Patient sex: F
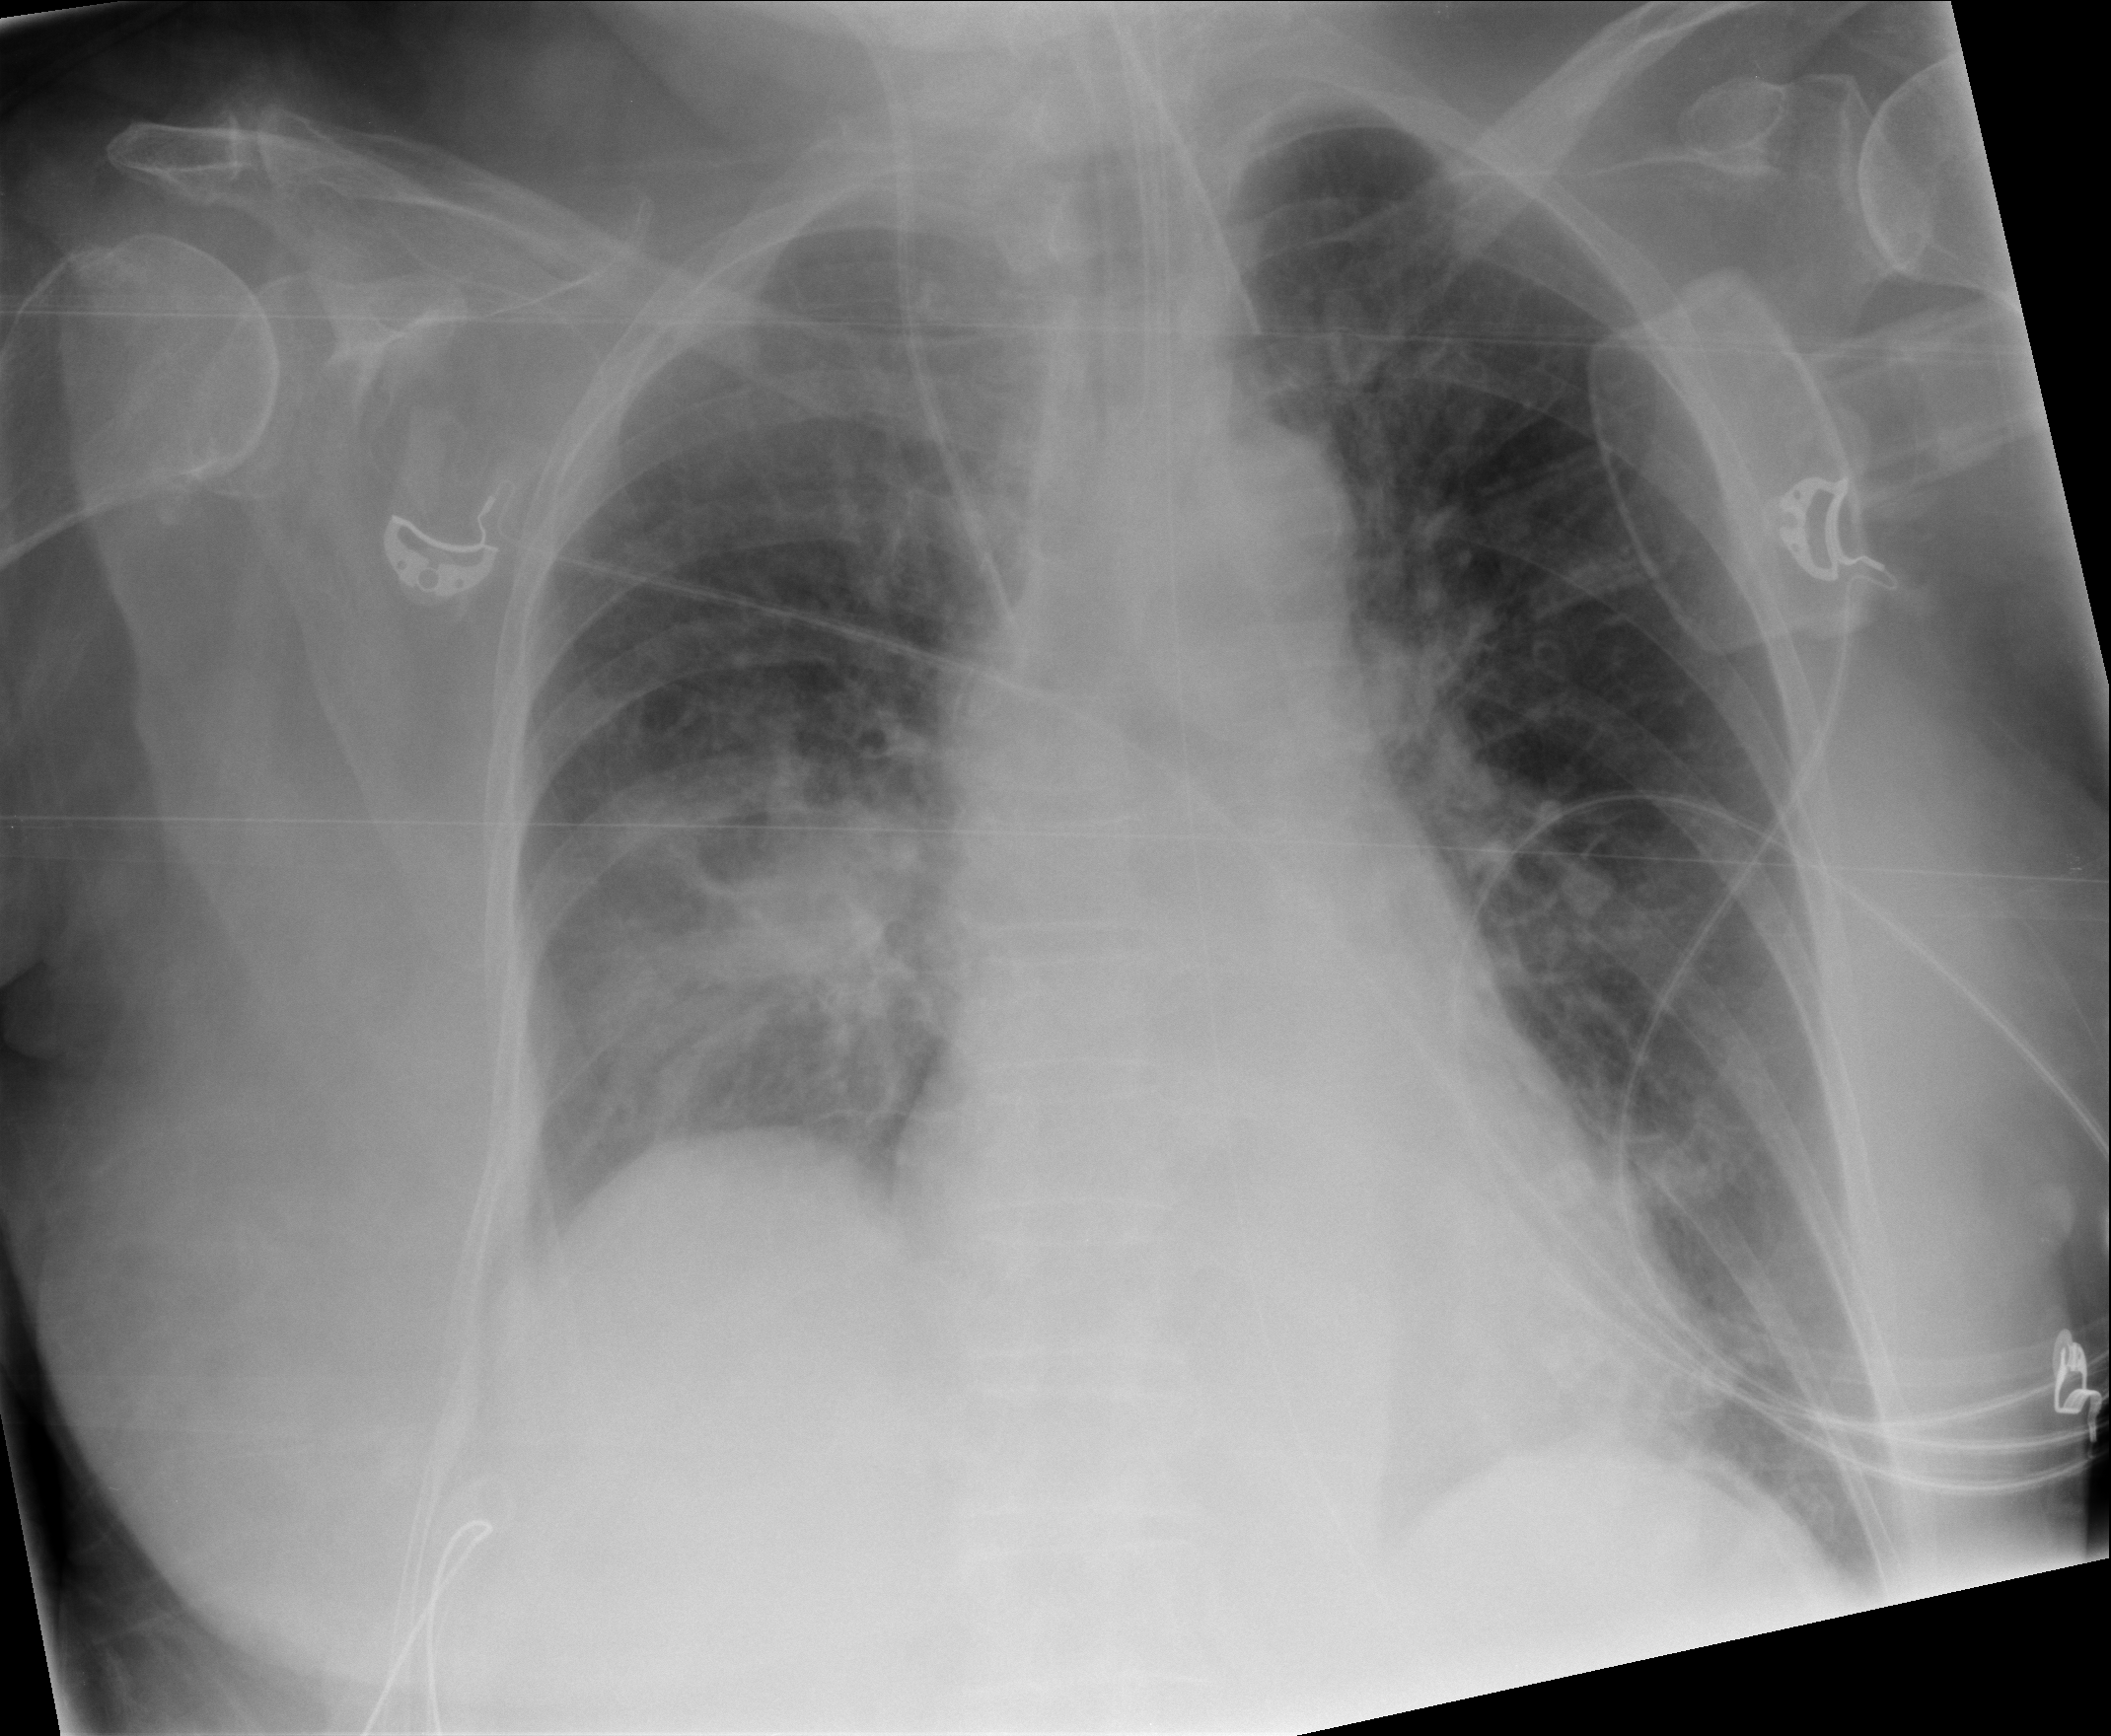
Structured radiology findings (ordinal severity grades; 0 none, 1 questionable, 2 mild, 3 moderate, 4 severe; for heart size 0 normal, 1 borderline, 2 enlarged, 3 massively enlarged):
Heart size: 0
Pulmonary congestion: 0
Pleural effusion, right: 0
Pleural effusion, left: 0
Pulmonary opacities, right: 3
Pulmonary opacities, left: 1
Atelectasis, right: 3
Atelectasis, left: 0